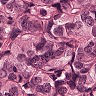
Metastatic tissue present: yes